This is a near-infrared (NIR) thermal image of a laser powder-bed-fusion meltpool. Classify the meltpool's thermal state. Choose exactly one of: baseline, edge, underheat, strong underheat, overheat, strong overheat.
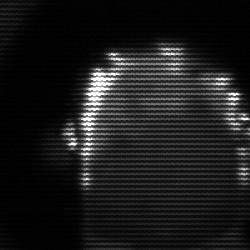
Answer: baseline